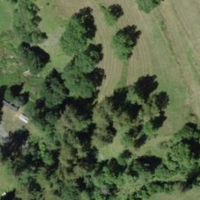
EUNIS habitat code: 26
Species observed at this site:
Gentiana cruciata